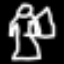
Label: angel